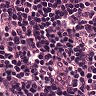
Metastatic tissue present: no